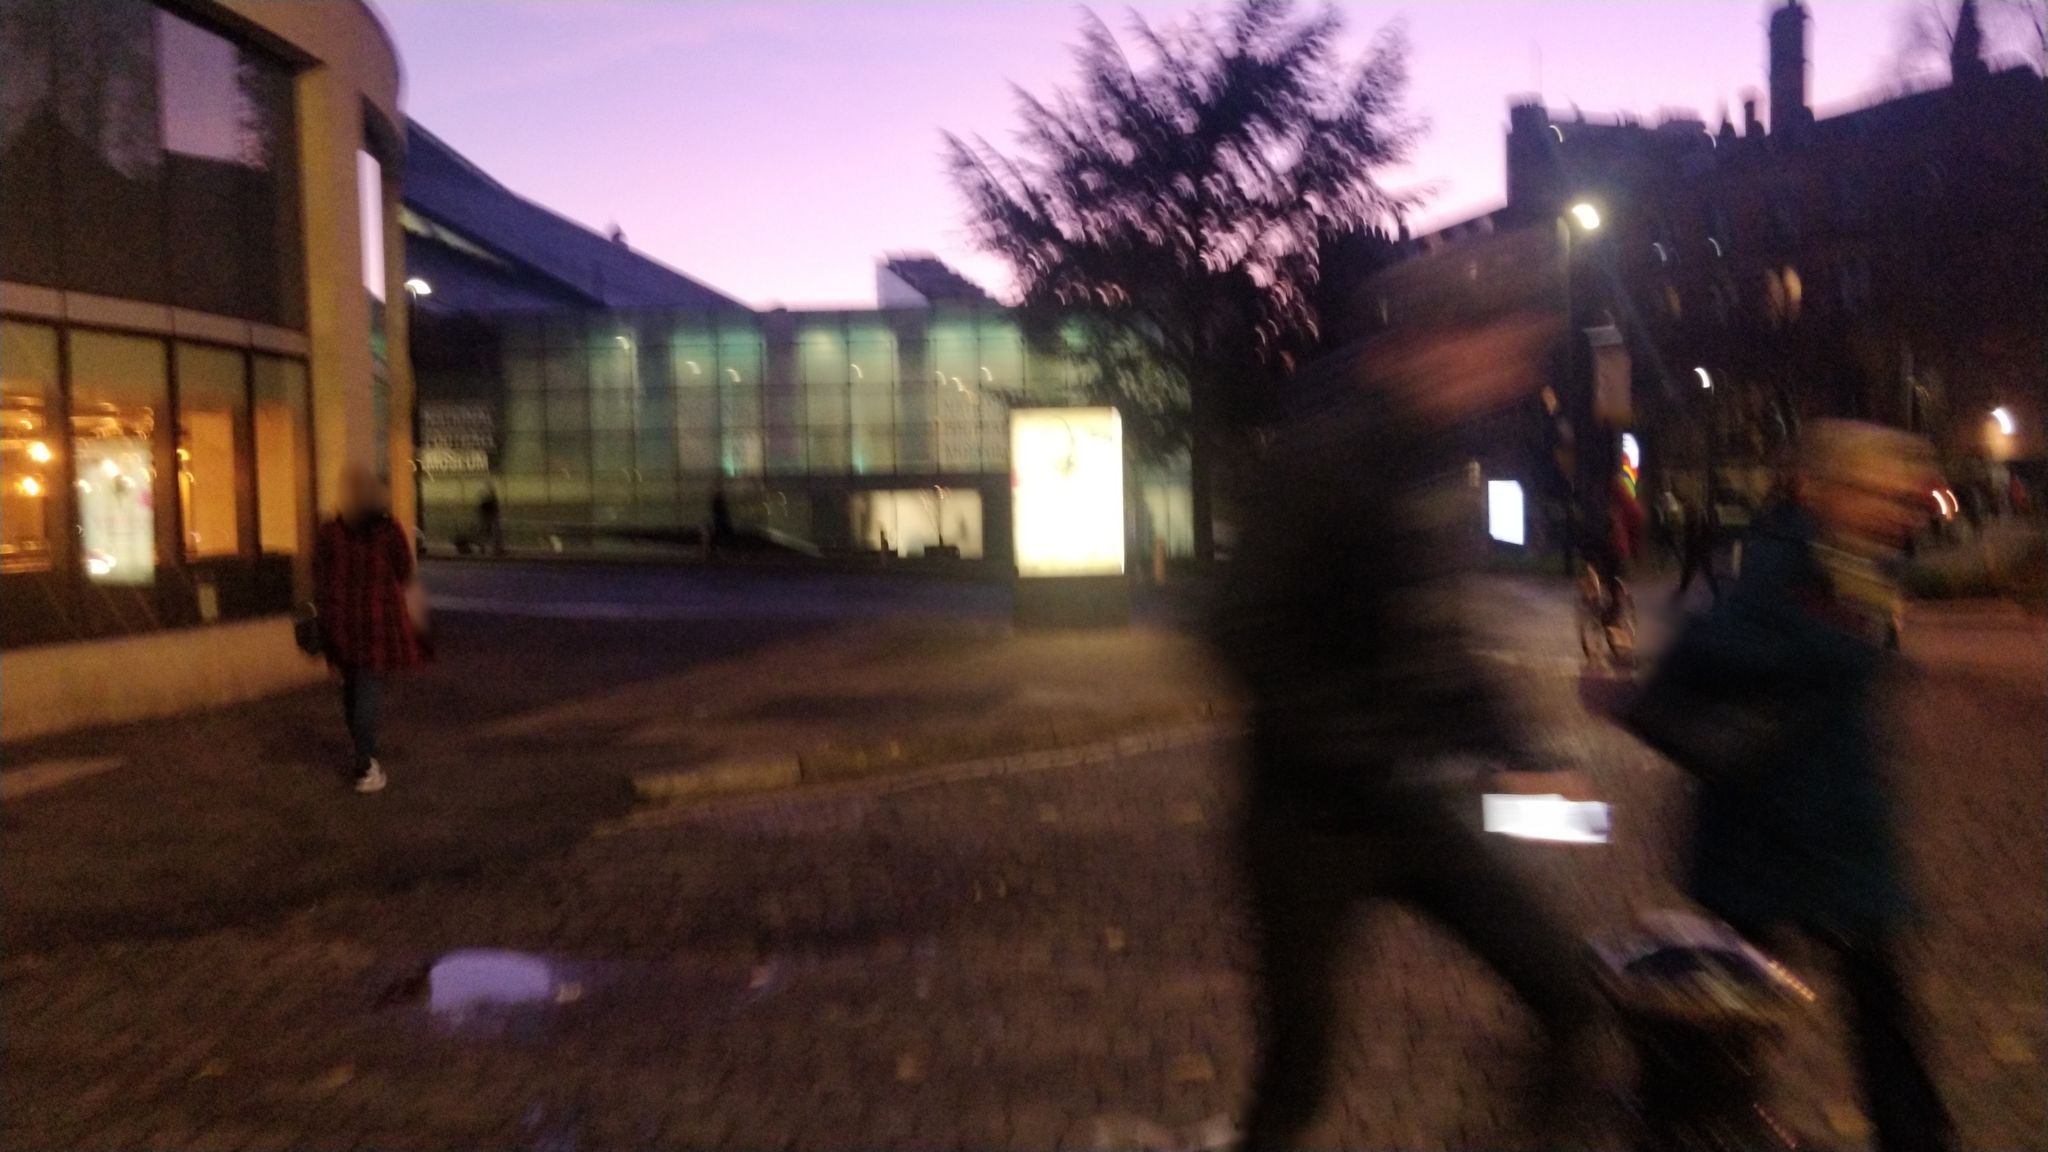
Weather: snowy
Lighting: dusk/dawn
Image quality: slightly poor
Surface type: walking surface
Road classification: pedestrian, service, cycleway
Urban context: urban centre
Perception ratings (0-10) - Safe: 1.14, Lively: 7.27, Beautiful: 3.1, Boring: 2.53, Depressing: 1.82, Wealthy: 4.02